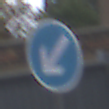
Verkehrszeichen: VorgeschriebeneVorbeifahrtLinks
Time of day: MorningAfternoon
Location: Outdoor (Urban)
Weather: Overcast
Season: NotSpecified
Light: Natural